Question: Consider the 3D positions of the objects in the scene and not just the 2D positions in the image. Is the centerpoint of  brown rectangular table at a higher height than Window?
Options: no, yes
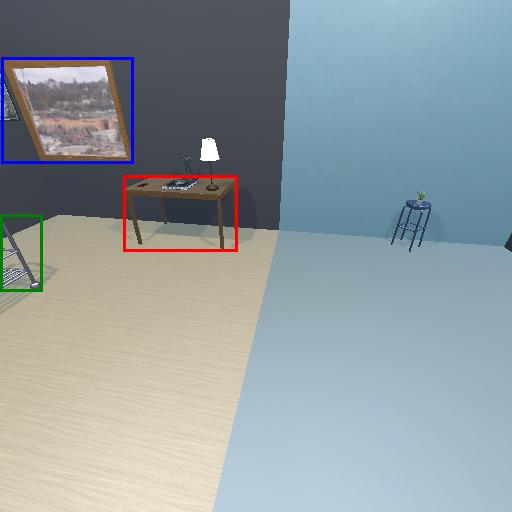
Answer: no